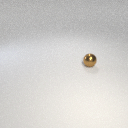
small brown metal sphere